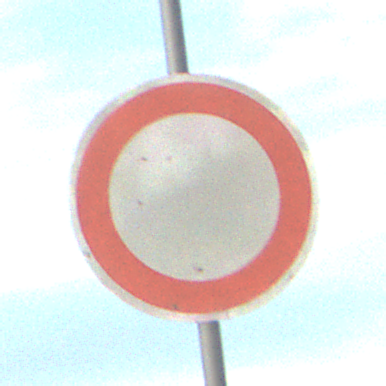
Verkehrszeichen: VerbotFahrzeugeAllerArt
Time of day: SunriseSunset
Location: Outdoor (RoadRail)
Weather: PartlyCloudy
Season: NotSpecified
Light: Natural